Question: how can I align my components at JPanel at the center of JFrame.
Here are my codes and what i got

I want like this
<URL>
<URL>
'''
import javax.swing.JFrame;
import javax.swing.JPanel;
public class MainFrame extends JFrame {
private static MainFrame instance = new MainFrame();
public static MainFrame getInstance() {
return instance;
}
public static void switchToPanel(JPanel p) {
getInstance().setContentPane(p);
getInstance().validate();
}
private MainFrame() {
setTitle("FavMovies");
setSize(400, 400);
setLocationRelativeTo(null);
setVisible(true);
setDefaultCloseOperation(JFrame.EXIT_ON_CLOSE);
}
public static void main(String[] args) {
MainFrame.switchToPanel(new LoginPanel());
}
}
'''
'''
import javax.swing.*;
import net.miginfocom.swing.MigLayout;
public class LoginPanel extends JPanel {
// PROPERTIES
private JTextField inputUsername;
private JPasswordField inputPassword;
// CONSTRUCTOR
public LoginPanel() {
setSize(400,400);
// COMPONENTS
inputUsername = new JTextField(10);
inputPassword = new JPasswordField(10);
JButton loginButton = new JButton("Login");
JButton createButton = new JButton( "Create User");
setLayout(new MigLayout());
// first row
add(new JLabel( "Username: "));
add(inputUsername, "wrap 5");
// second row
add(new JLabel( "Password: "));
add(inputPassword, "wrap 10");
// final row
add(loginButton);
add(createButton);
}
}
'''
I hope I could explain :( I hope I could explain :( I hope I could explain :( I hope I could explain :(
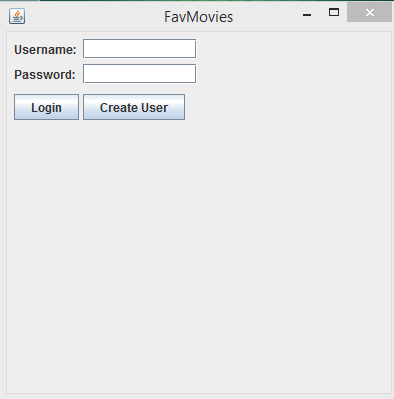
Answer: The 'GridBagLayout' will center components automatically. So set the layout of the frame to use a 'GridBagLayout' and then just add your login panel to the frame:
'''
//getInstance().setContentPane(p);
getInstance().setLayout( new GridBagLayout() );
getInstance().add(p);
'''
Edit:
> However, when i resize it, i was able to see loginPanel at center.
It looks like you are adding a component to a visible GUI. So you need to manually invoke the layout manager and repaint the component.
'''
getInstance().validate();
getInstance().revalidate();
getInstance().repaint();
'''
The structure of your code is really complicated. You should read the Swing tutorial for better examples and you won't have this problem. Maybe start with the 'LabelDemo' from <URL>.
If you need the ability to swap panels, then take a look at the section from the Swing tutorial on 'How to Use CardLayout', which was designed for this purpose.